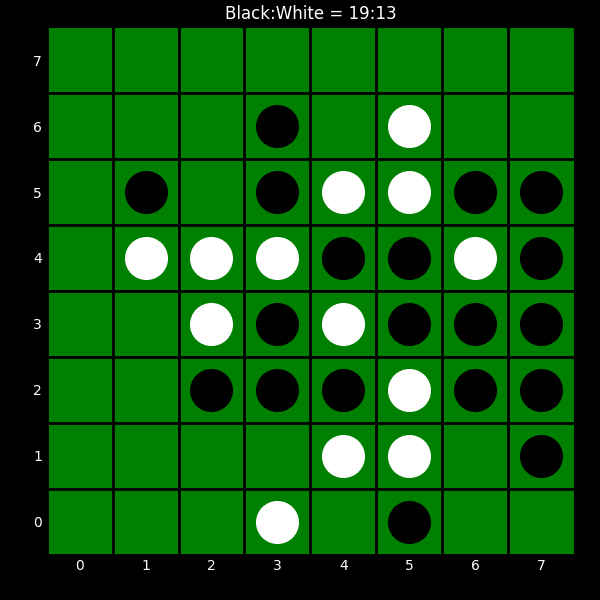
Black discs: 19
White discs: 13